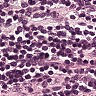
Metastatic tissue present: no